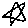
Label: star